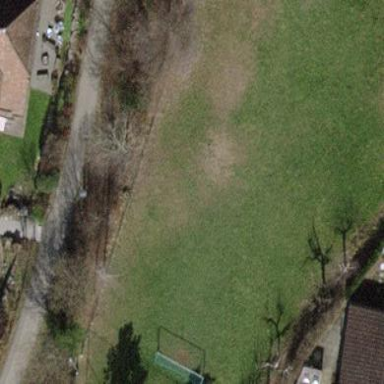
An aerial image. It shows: Soccer pitch with grass surface for leisure and sports.